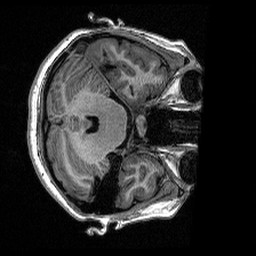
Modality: T1w
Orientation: axial
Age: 25
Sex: female
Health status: healthy
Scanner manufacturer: siemens
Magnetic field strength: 1.5 T
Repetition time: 2.73 s
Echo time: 0.00357 s